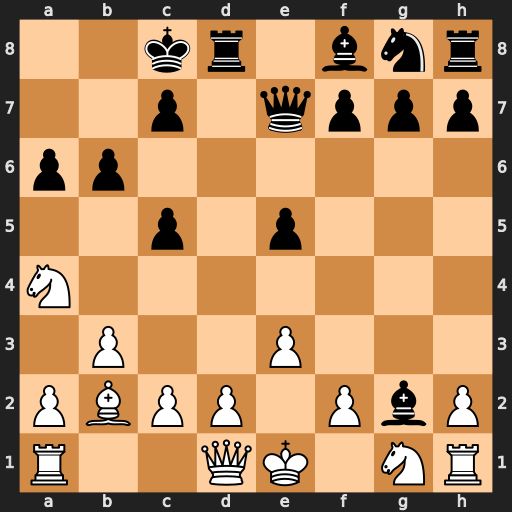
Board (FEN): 2kr1bnr/2p1qppp/pp6/2p1p3/N7/1P2P3/PBPP1PbP/R2QK1NR
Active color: w
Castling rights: KQ
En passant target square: -
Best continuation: Qg4+ Qd7 Qxg2